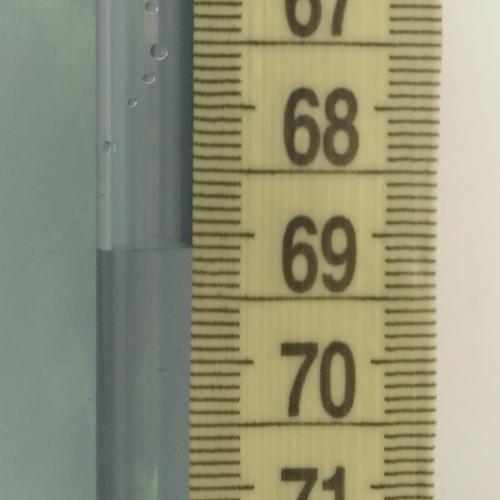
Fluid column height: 69.1 cm